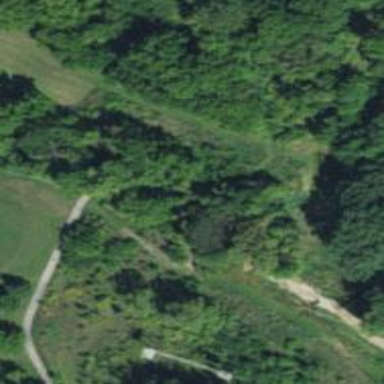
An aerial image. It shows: Path on bridge designed for golf carts.